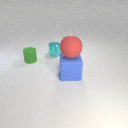
large blue rubber cube in front of small green rubber cylinder